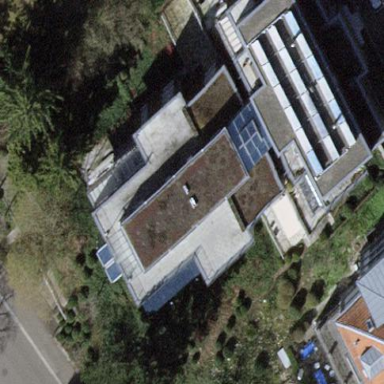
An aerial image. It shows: Building with flat roof oriented across its structure.